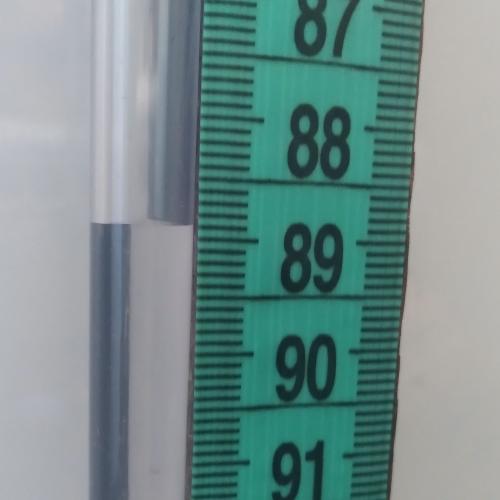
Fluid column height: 88.9 cm